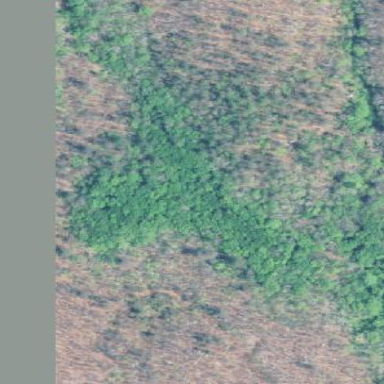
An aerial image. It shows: Mixed leaf woodland.